Question: i am just developing some simple app which show the periodic table but my problem is how can i achieve the periodic table like layout in my iPhone app in just landscape format.
i have tried to search some 'CustomGridLayout' sdk for IOS but not suitable for me
have goggled the things but not succeeded
following is the reference of periodic table layout which i want to implement

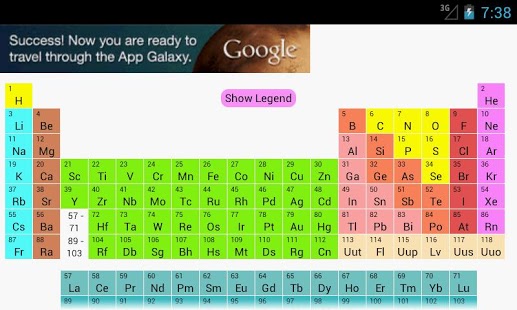
Answer: There is a couple way to do this:
1) You may use 'UICollectionView' with custom cell. for this.With cell size equal element cell. But you will hit a several problem here: Some cells should be disabled, and customized in non standard way. In this case section is not useful for you. Overlay button in top on collection view may be difficult to positioning in storyboard.
2) You can use 'UIContainerView' with totally custom view and colors. Dynamically added to custom row and column. This ofc have some flaws. Harder to build layout in storyboard (compared to (1) solution), memory management issues.